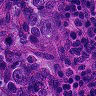
Metastatic tissue present: yes